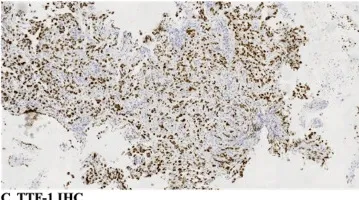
SP x100).
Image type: pathology (immunostaining)